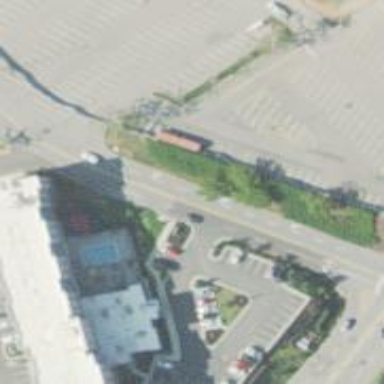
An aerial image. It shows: Hotel building.